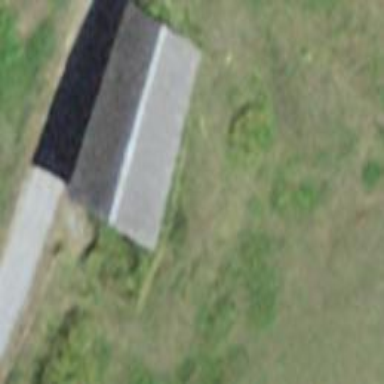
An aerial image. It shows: Hut.